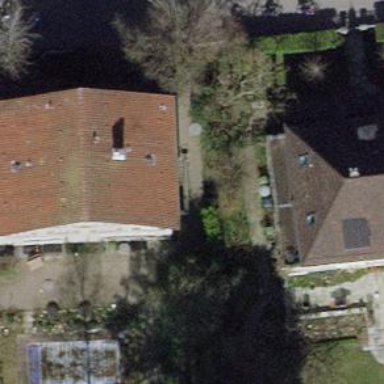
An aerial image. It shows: Building with tile roof.